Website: home-depot
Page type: billing-address
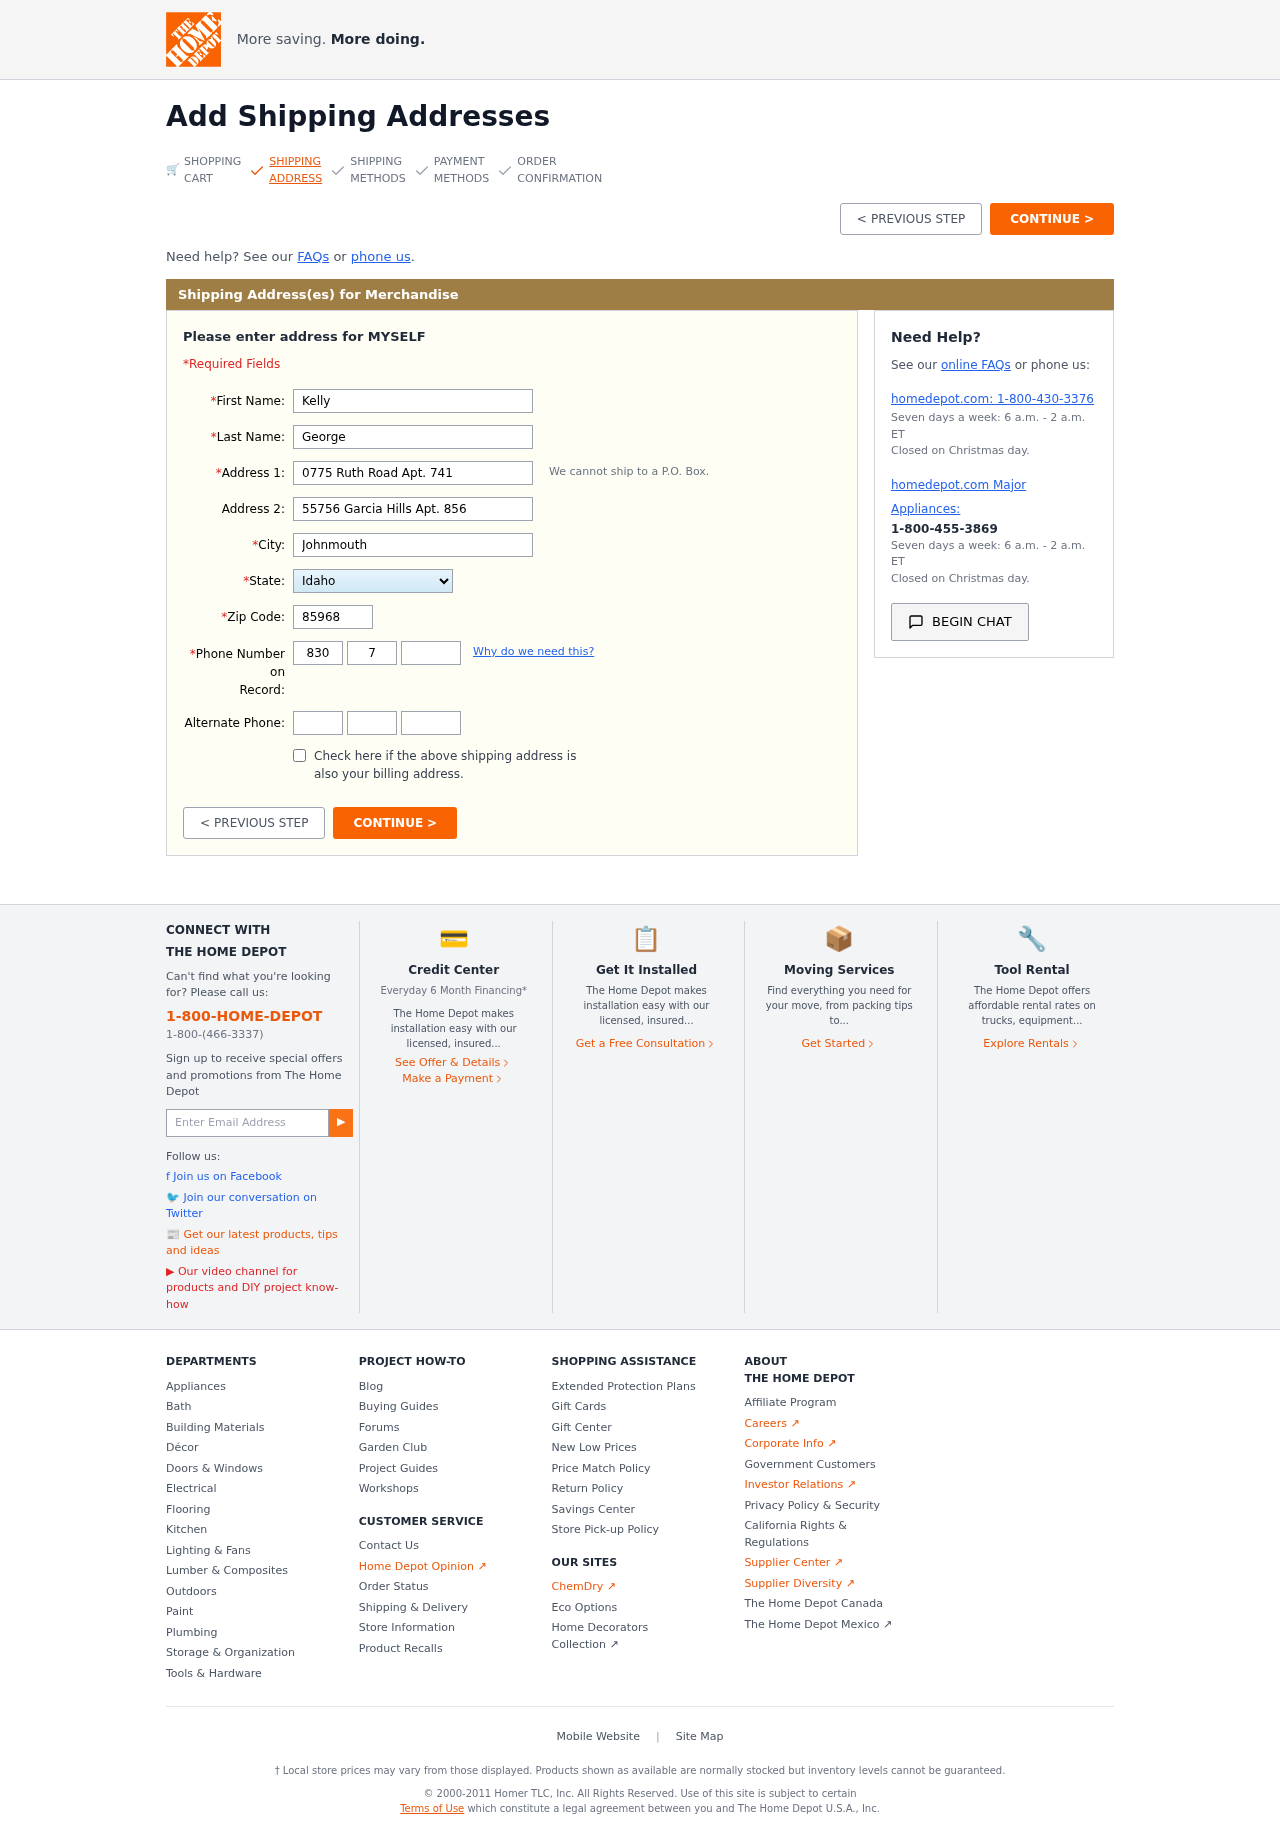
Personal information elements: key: PII_STATE
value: Idaho
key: PII_FIRSTNAME
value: Kelly
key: PII_LASTNAME
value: George
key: PII_STREET
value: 0775 Ruth Road Apt. 741
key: PII_STREET2
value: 55756 Garcia Hills Apt. 856
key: PII_CITY
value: Johnmouth
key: PII_POSTCODE
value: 85968
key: PII_PHONE_AREA
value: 830
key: PII_PHONE_PREFIX
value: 702
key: PII_PHONE_LINE
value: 8661